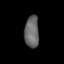
Tissue: lung
Cell type: Epithelial cells
Senescence score: 0.5924
Nuclear area (px): 444
Mean DAPI intensity: 105.236